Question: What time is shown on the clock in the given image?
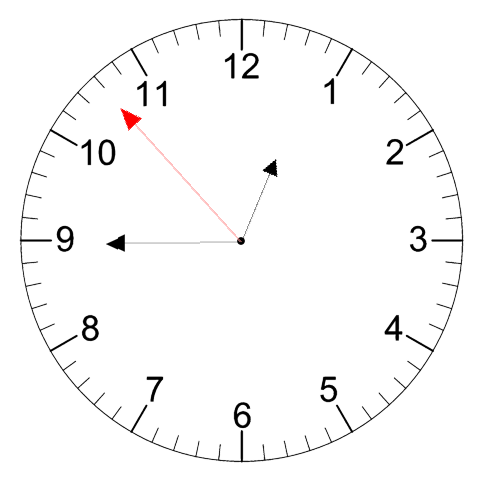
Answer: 12:44:53